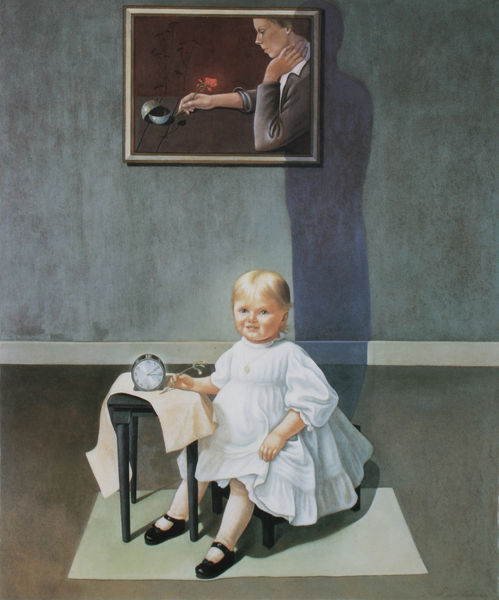
Titel: Doppelporträt der Künstlerin in der Zeit
Künstler: Helen Lundeberg
Standort: Washington, D.C.
Institution: National Museum of American Art
Schlagwörter: blau, gemälde, hand, mann, schatten, vogel, weiß, mädchen, blume, blumen, braun, frau, grau, kleid, licht, profil, schwarz, stuhl, tisch, blüte, rose, rot, tuch, teppich, blond, wand, arm, falten, kragen, rahmen, sockel, tod, trauer, bild, bildnis, hände, portrait, tischdecke, tischtuch, öl, boden, stoff, eltern, kind, mutter, vater, seide, beine, bein, papier, schuhe, ziehen, hocker, tapete, tepich, uhr, tischchen, rüschen, aufstützen, silouette, surrealismus, umriss, vanitas, wei, strümpfe, vergänglichkeit, alter, zettel, jugend, tischbeine, selbstbildnis, kleidchen, kleinkind, schreiben, generationen, volant, zeit, tintenfass, beistelltisch, wecker, erwachsene, unschuld, wnd, projektion, lebensalter, stühlchen, sockelleiste, strumpfhode, zeitläufte, zukunft, erwchsen